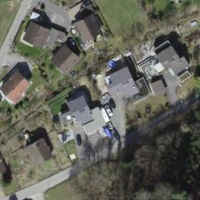
EUNIS habitat code: 55
Species observed at this site:
Silene dioica
Lamium galeobdolon
Hypericum hirsutum